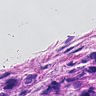
Metastatic tissue present: yes